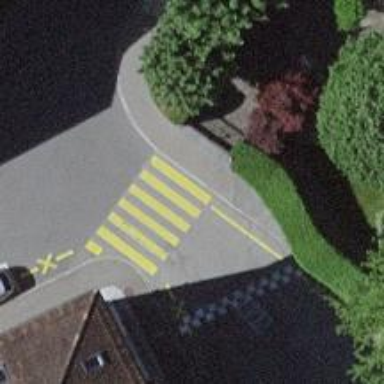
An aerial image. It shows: Marked zebra crossing on the road.